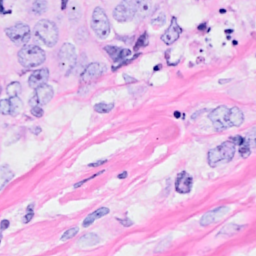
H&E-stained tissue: Breast